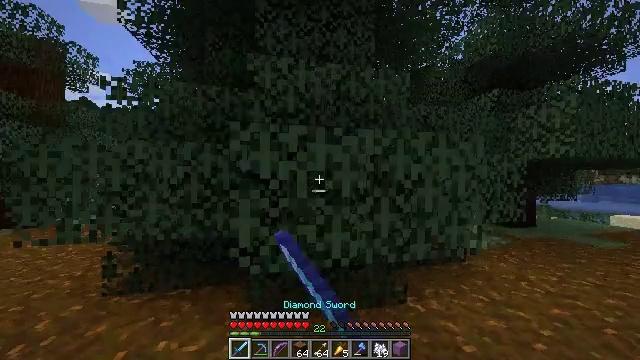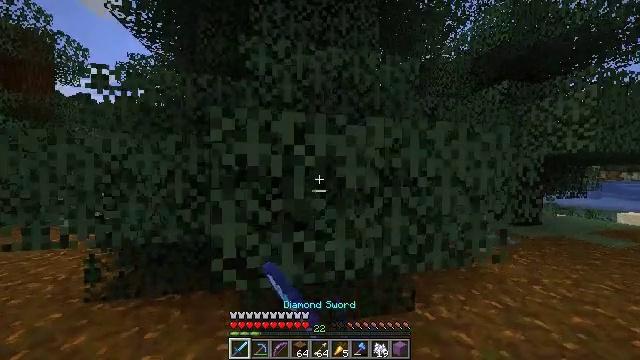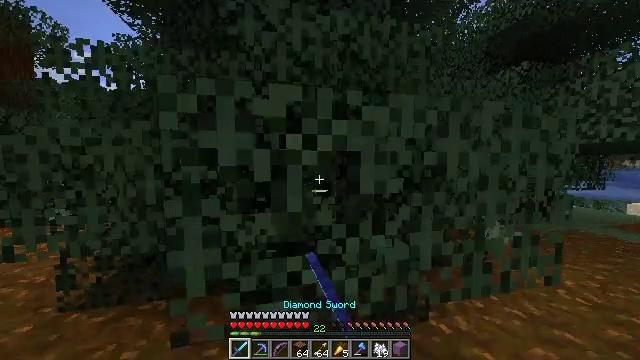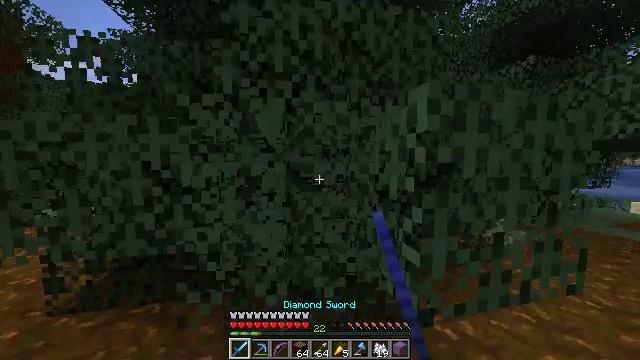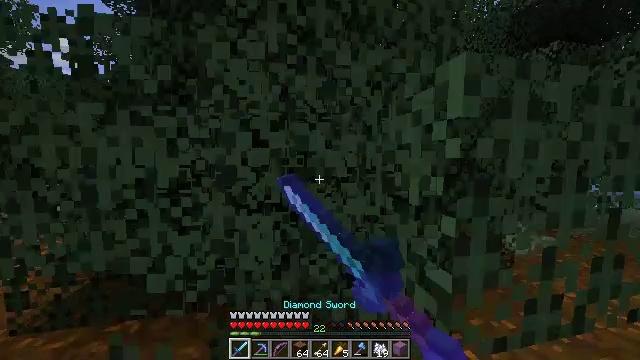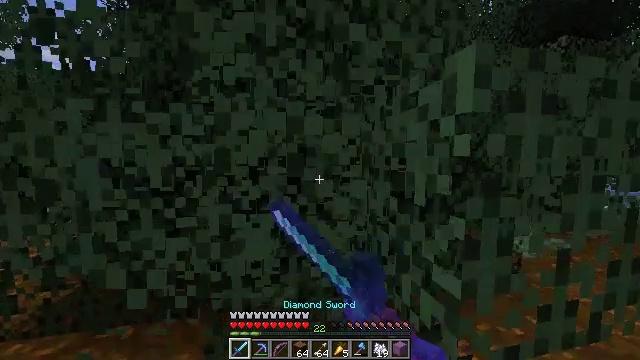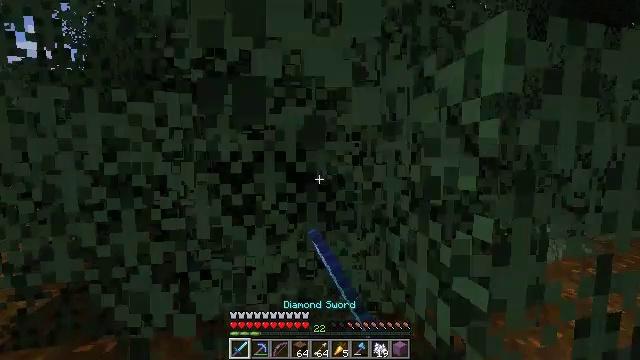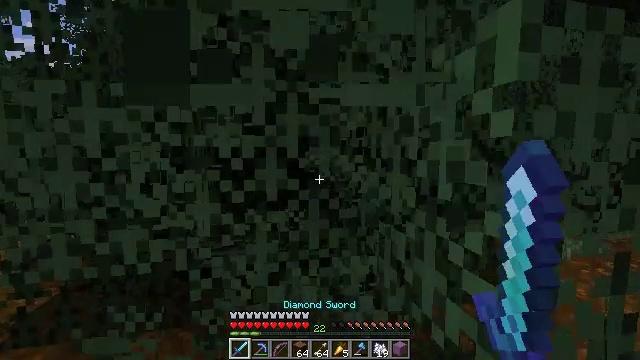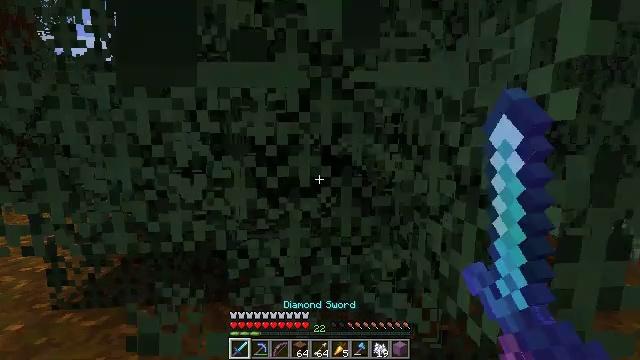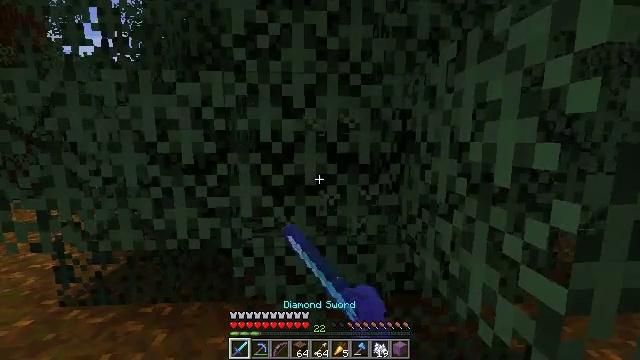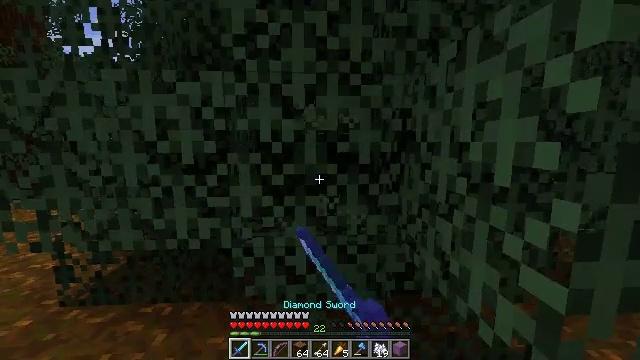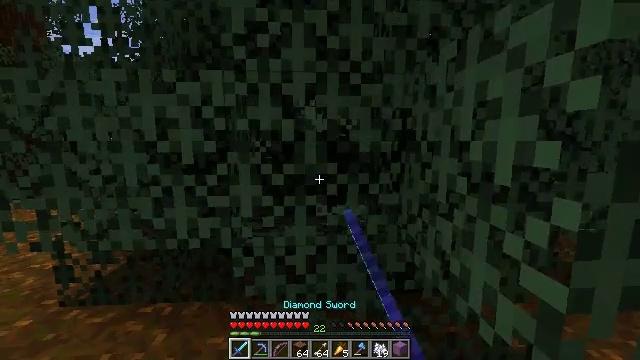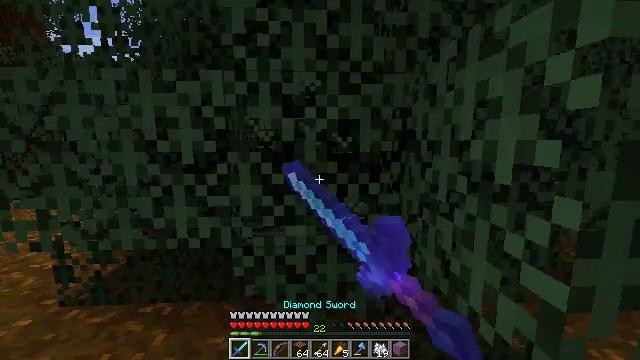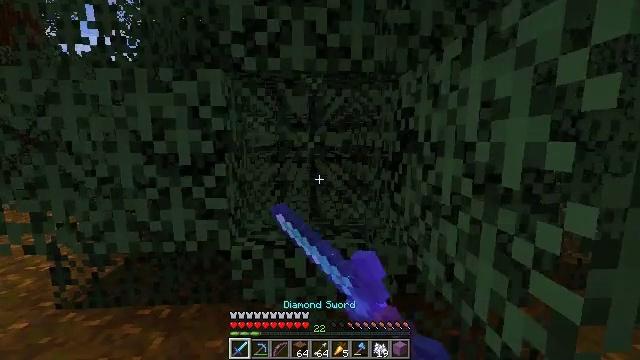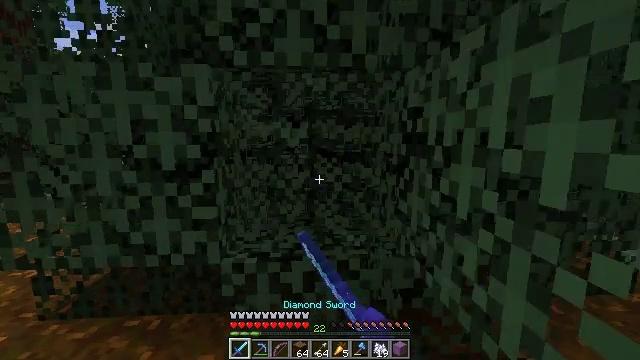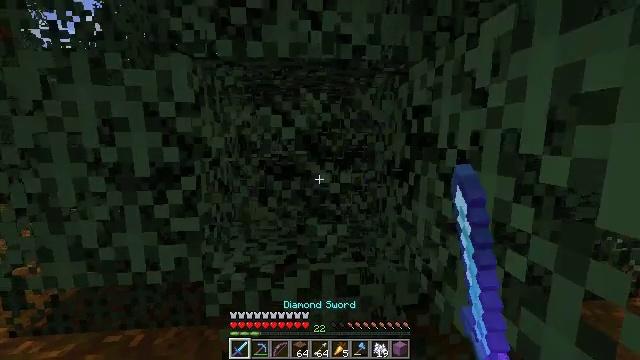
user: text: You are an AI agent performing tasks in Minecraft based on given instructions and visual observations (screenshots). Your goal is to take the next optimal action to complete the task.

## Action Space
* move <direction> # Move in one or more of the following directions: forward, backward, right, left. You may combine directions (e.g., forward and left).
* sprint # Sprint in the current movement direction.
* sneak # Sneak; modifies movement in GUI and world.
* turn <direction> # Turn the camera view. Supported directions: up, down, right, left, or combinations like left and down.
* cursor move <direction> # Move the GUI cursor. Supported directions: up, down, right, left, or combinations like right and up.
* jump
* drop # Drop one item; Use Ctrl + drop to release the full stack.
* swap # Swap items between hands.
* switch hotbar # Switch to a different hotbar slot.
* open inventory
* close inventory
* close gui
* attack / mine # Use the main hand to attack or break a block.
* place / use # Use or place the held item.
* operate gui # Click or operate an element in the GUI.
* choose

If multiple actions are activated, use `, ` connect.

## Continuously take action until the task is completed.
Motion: motion action
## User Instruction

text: Punch the spruce leaves to get saplings.
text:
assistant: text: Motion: move forward, attack / mine
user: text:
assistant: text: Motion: move forward, turn down, attack / mine
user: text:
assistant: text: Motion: attack / mine
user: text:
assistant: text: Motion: attack / mine
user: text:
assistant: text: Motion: attack / mine
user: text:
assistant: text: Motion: attack / mine
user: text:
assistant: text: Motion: attack / mine
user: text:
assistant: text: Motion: turn left and down, attack / mine
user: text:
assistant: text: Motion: turn left, attack / mine
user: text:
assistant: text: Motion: attack / mine
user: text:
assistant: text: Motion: attack / mine
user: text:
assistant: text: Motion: attack / mine
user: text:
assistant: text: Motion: move forward, attack / mine
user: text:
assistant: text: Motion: move forward, attack / mine
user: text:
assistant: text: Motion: turn right, attack / mine
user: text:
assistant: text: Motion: attack / mine
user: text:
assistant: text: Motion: attack / mine
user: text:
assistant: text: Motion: attack / mine
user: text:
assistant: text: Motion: attack / mine
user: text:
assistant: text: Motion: attack / mine
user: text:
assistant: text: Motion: turn down, attack / mine
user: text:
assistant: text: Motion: attack / mine
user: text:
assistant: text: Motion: attack / mine
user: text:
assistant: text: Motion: attack / mine
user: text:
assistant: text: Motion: attack / mine
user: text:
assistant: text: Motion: attack / mine
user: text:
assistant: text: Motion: attack / mine
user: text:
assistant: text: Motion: attack / mine
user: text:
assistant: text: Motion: turn down, attack / mine
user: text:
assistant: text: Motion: turn left and down, attack / mine